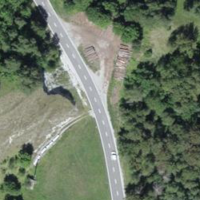
EUNIS habitat code: 52
Species observed at this site:
Lysandra coridon
Coenonympha pamphilus
Betula pendula
Pieris napi
Lysandra bellargus
Euplagia quadripunctaria
Lasiommata maera
Scotopteryx chenopodiata
Salix caprea